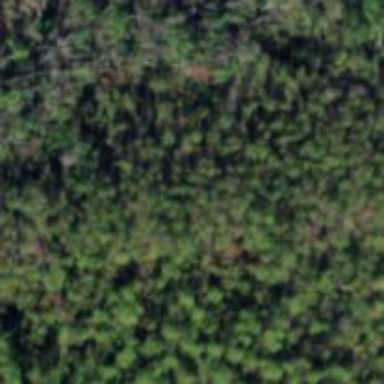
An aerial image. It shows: Woodland consisting mainly of needle-leaved trees.